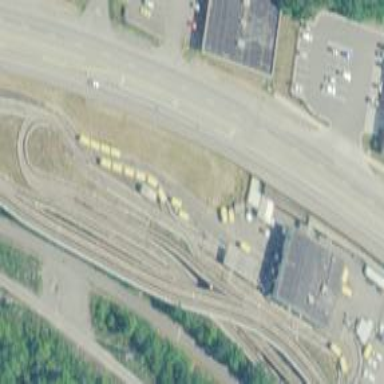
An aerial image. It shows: Bus guideway leading to service yard.